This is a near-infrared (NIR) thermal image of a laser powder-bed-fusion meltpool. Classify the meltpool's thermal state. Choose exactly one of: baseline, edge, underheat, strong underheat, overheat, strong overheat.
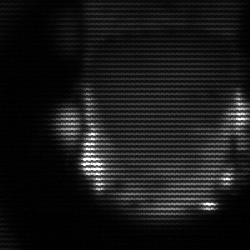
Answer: baseline